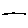
Label: line